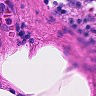
Metastatic tissue present: no